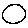
Label: circle